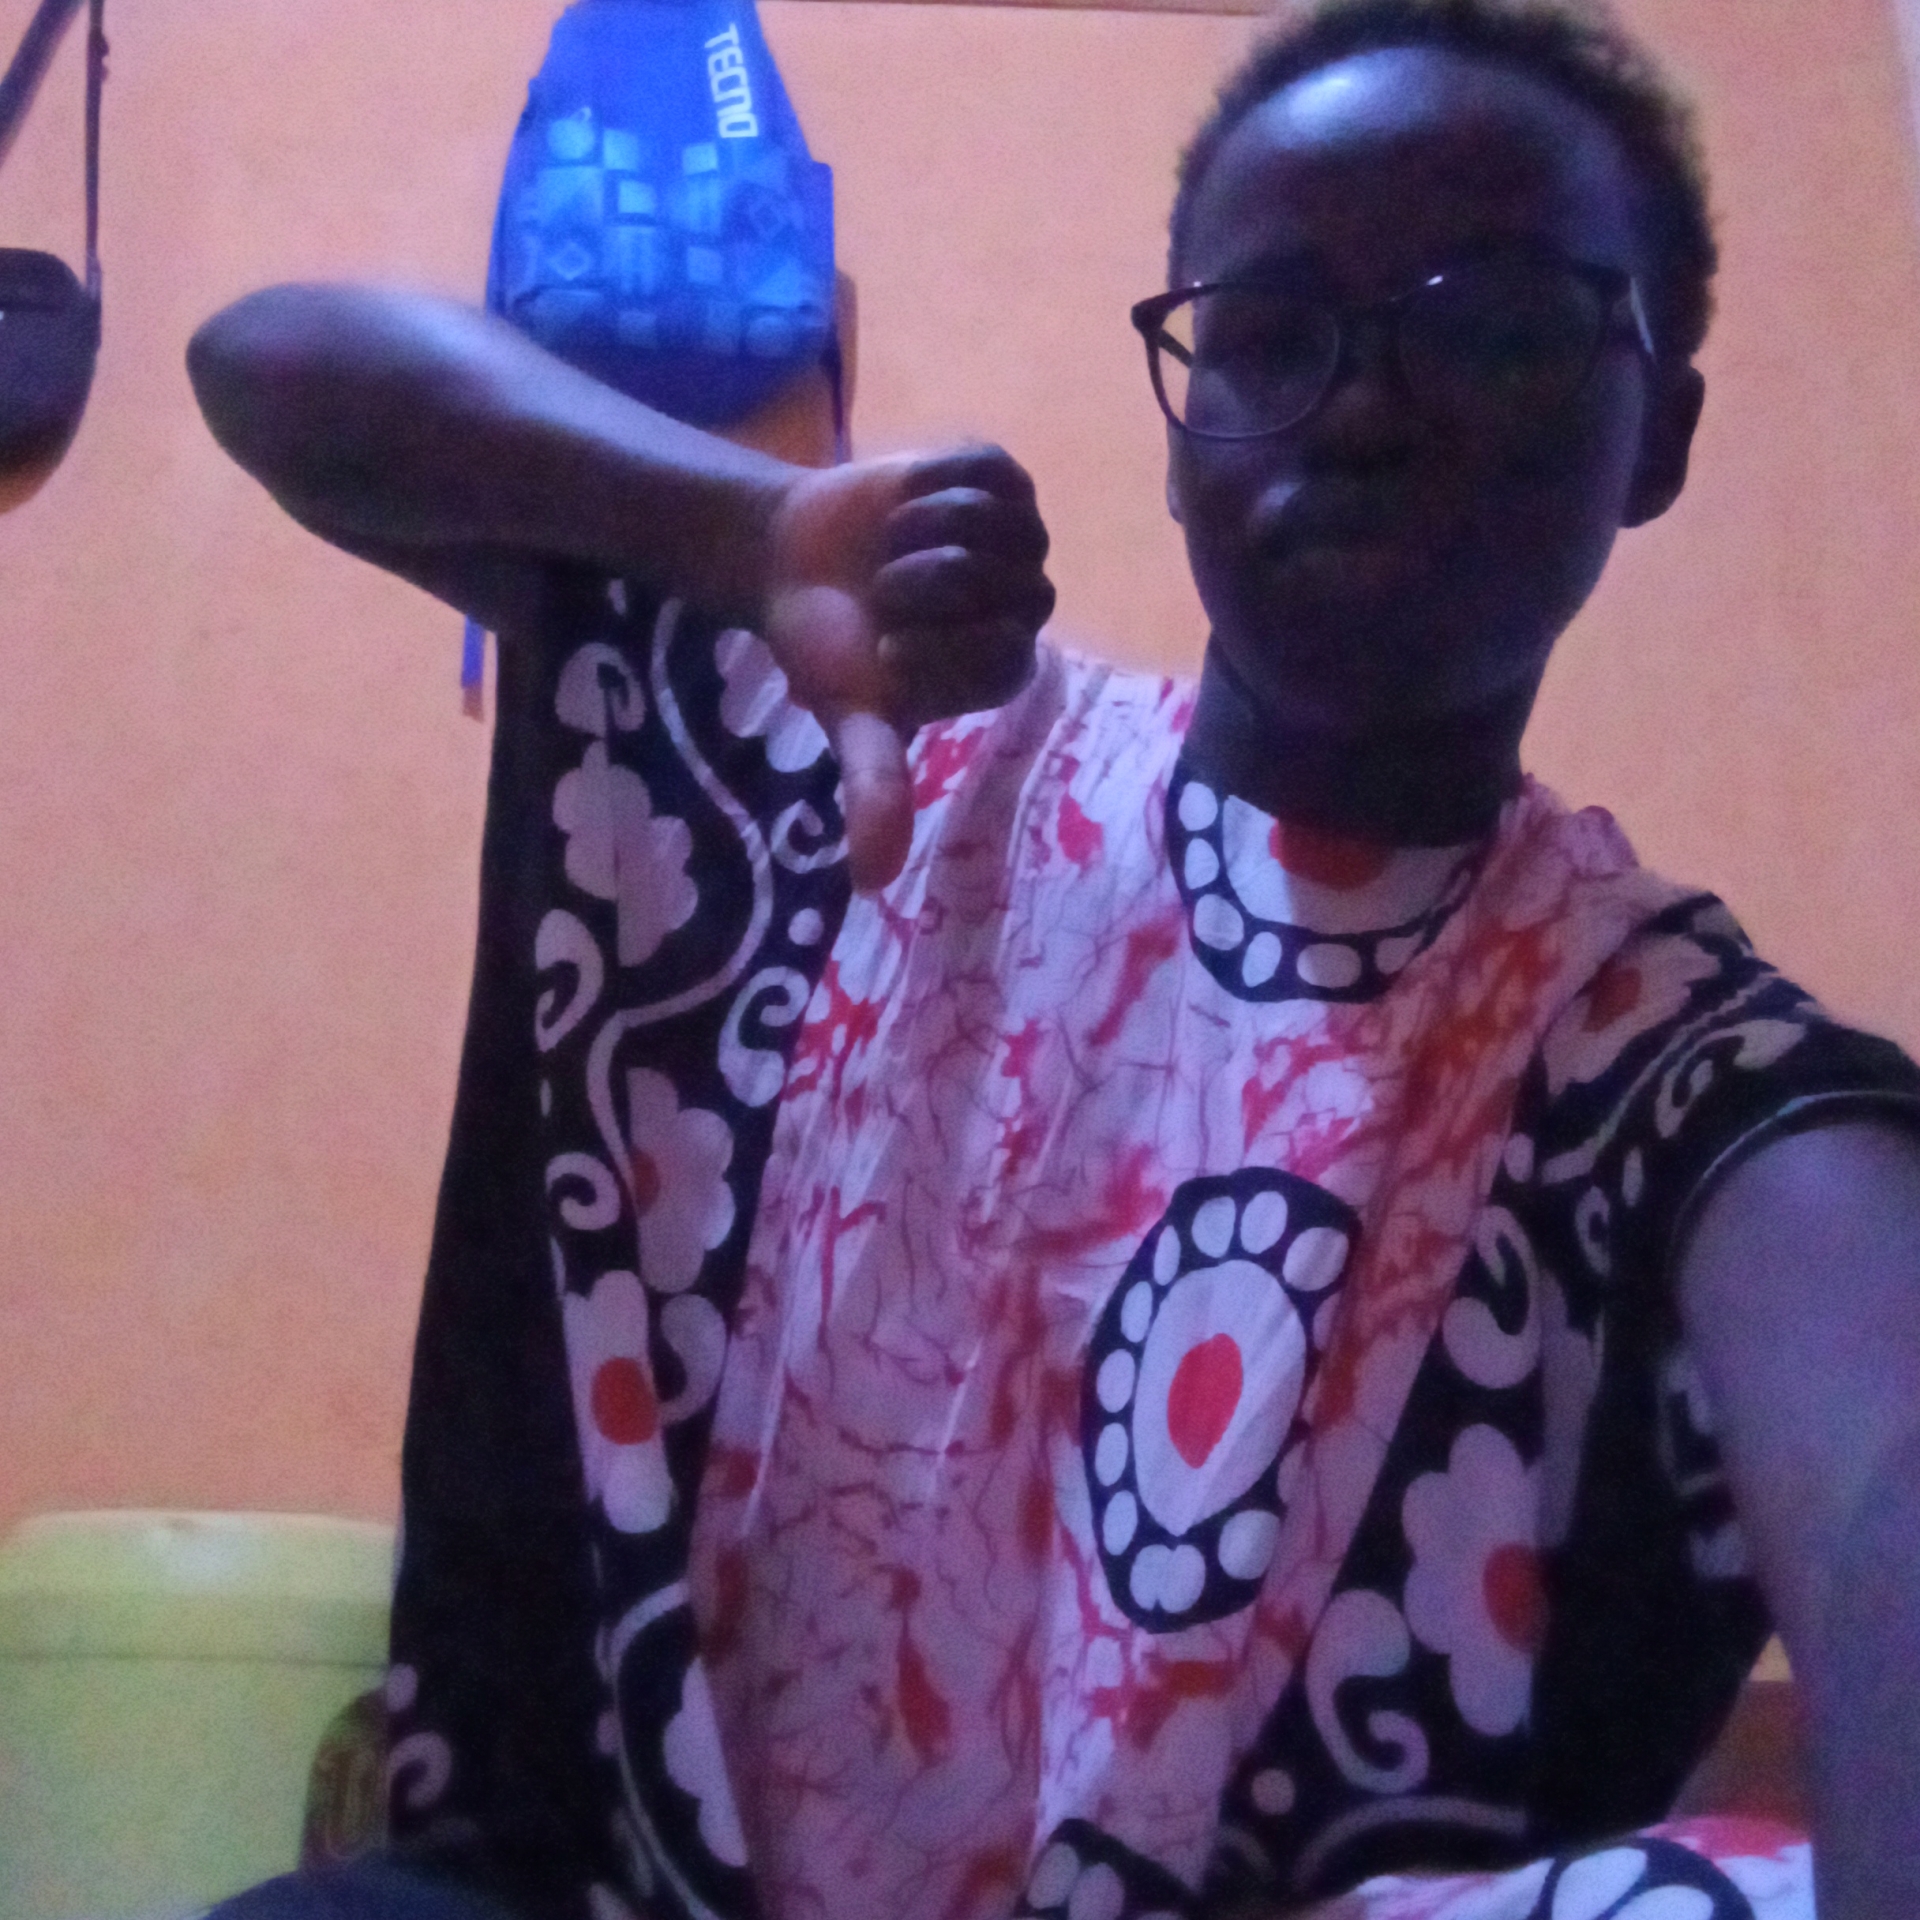
Label: noise